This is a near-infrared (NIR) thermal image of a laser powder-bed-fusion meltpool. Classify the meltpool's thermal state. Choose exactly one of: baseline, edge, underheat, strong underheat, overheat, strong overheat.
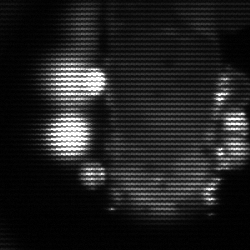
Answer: strong underheat